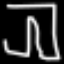
Label: pants